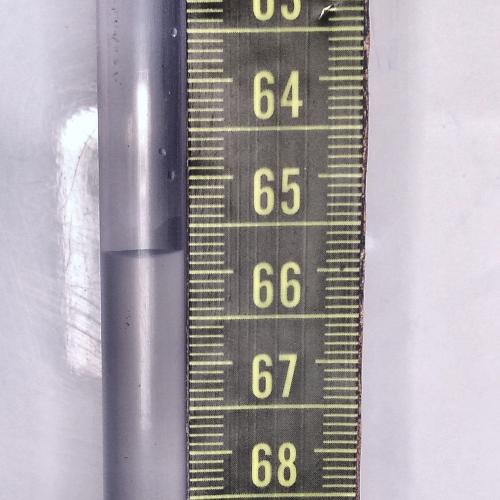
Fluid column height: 65.8 cm